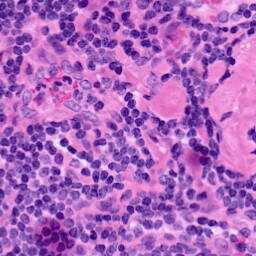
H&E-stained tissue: LymphNode